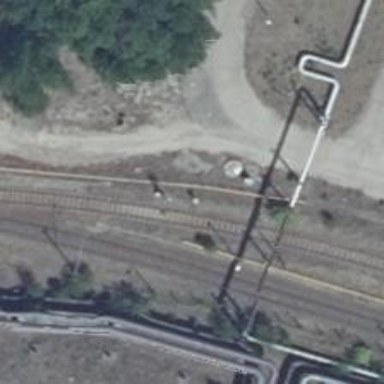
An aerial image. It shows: Railway yard used for servicing trains.